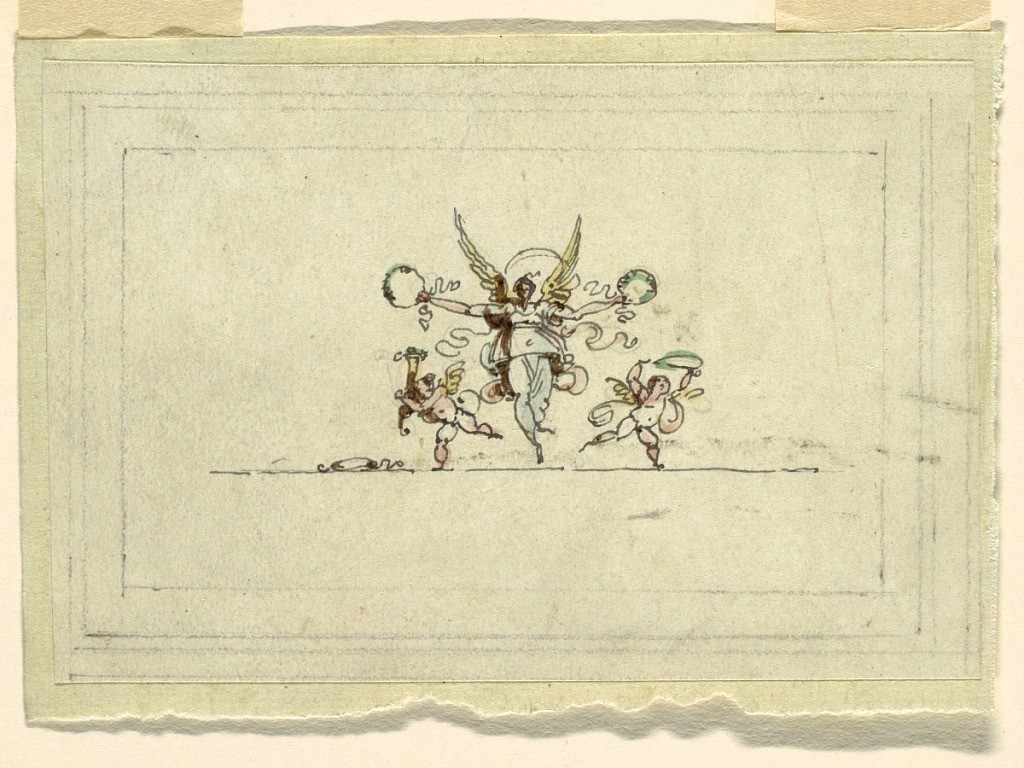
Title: Victory with a Garland, Sala di Recezione, Palazzo Quirinale, Rome
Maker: Felice Giani, Italian, 1758–1823
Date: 1812
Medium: Pen and dark gray ink, brush and color washes over black chalk ruled lines on beige wove paper Support: beige wove paper
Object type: Drawing
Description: Fame raises garlands in both hands. On her left, putto with cornucopia; on her right, putto with garland. Ruled lines in black chalk suggest rectangular molding.